Field crop: tomato
Growth stage: 1
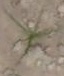
Species: cyperus